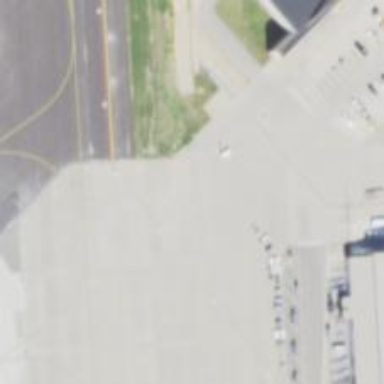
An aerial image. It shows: Image of taxiway at airport.